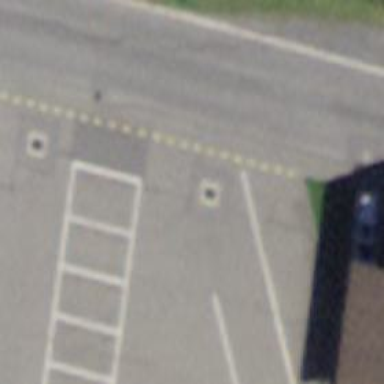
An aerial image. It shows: Bus stop with platform for public transport.